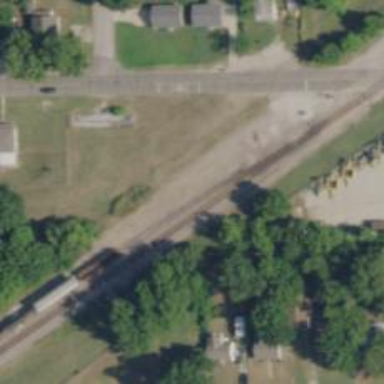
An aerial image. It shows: Railway siding with rails.